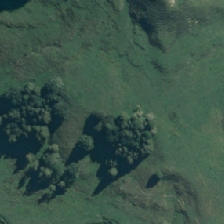
Land cover: manuka_kanuka